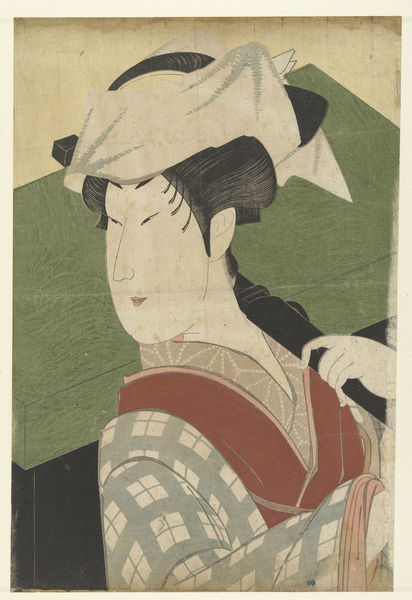
Titel: Busteportret van Nakamura Noshio II
Künstler: Utagawa Kunimasa
Standort: Amsterdam
Institution: Rijksmuseum
Schlagwörter: berg, gemälde, mann, grün, frau, frisur, hut, kleid, nase, schwarz, blick, rot, malerei, kragen, mensch, bild, hals, portrait, gewand, haare, seide, rund, japan, man, kopftuch, zopf, ankleiden, japanerin, truhe, asien, schwert, waffe, kunst, china, kimono, tuc, samurai, armel, chine, asiatische kunst